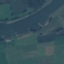
Land use / land cover class: River